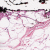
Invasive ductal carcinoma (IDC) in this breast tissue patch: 0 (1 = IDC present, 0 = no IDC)